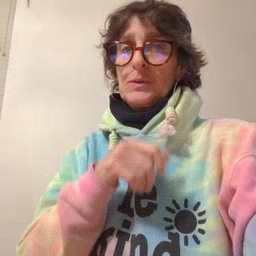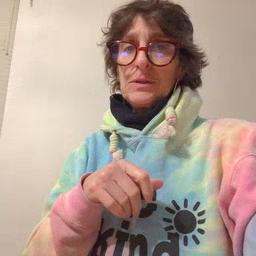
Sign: who